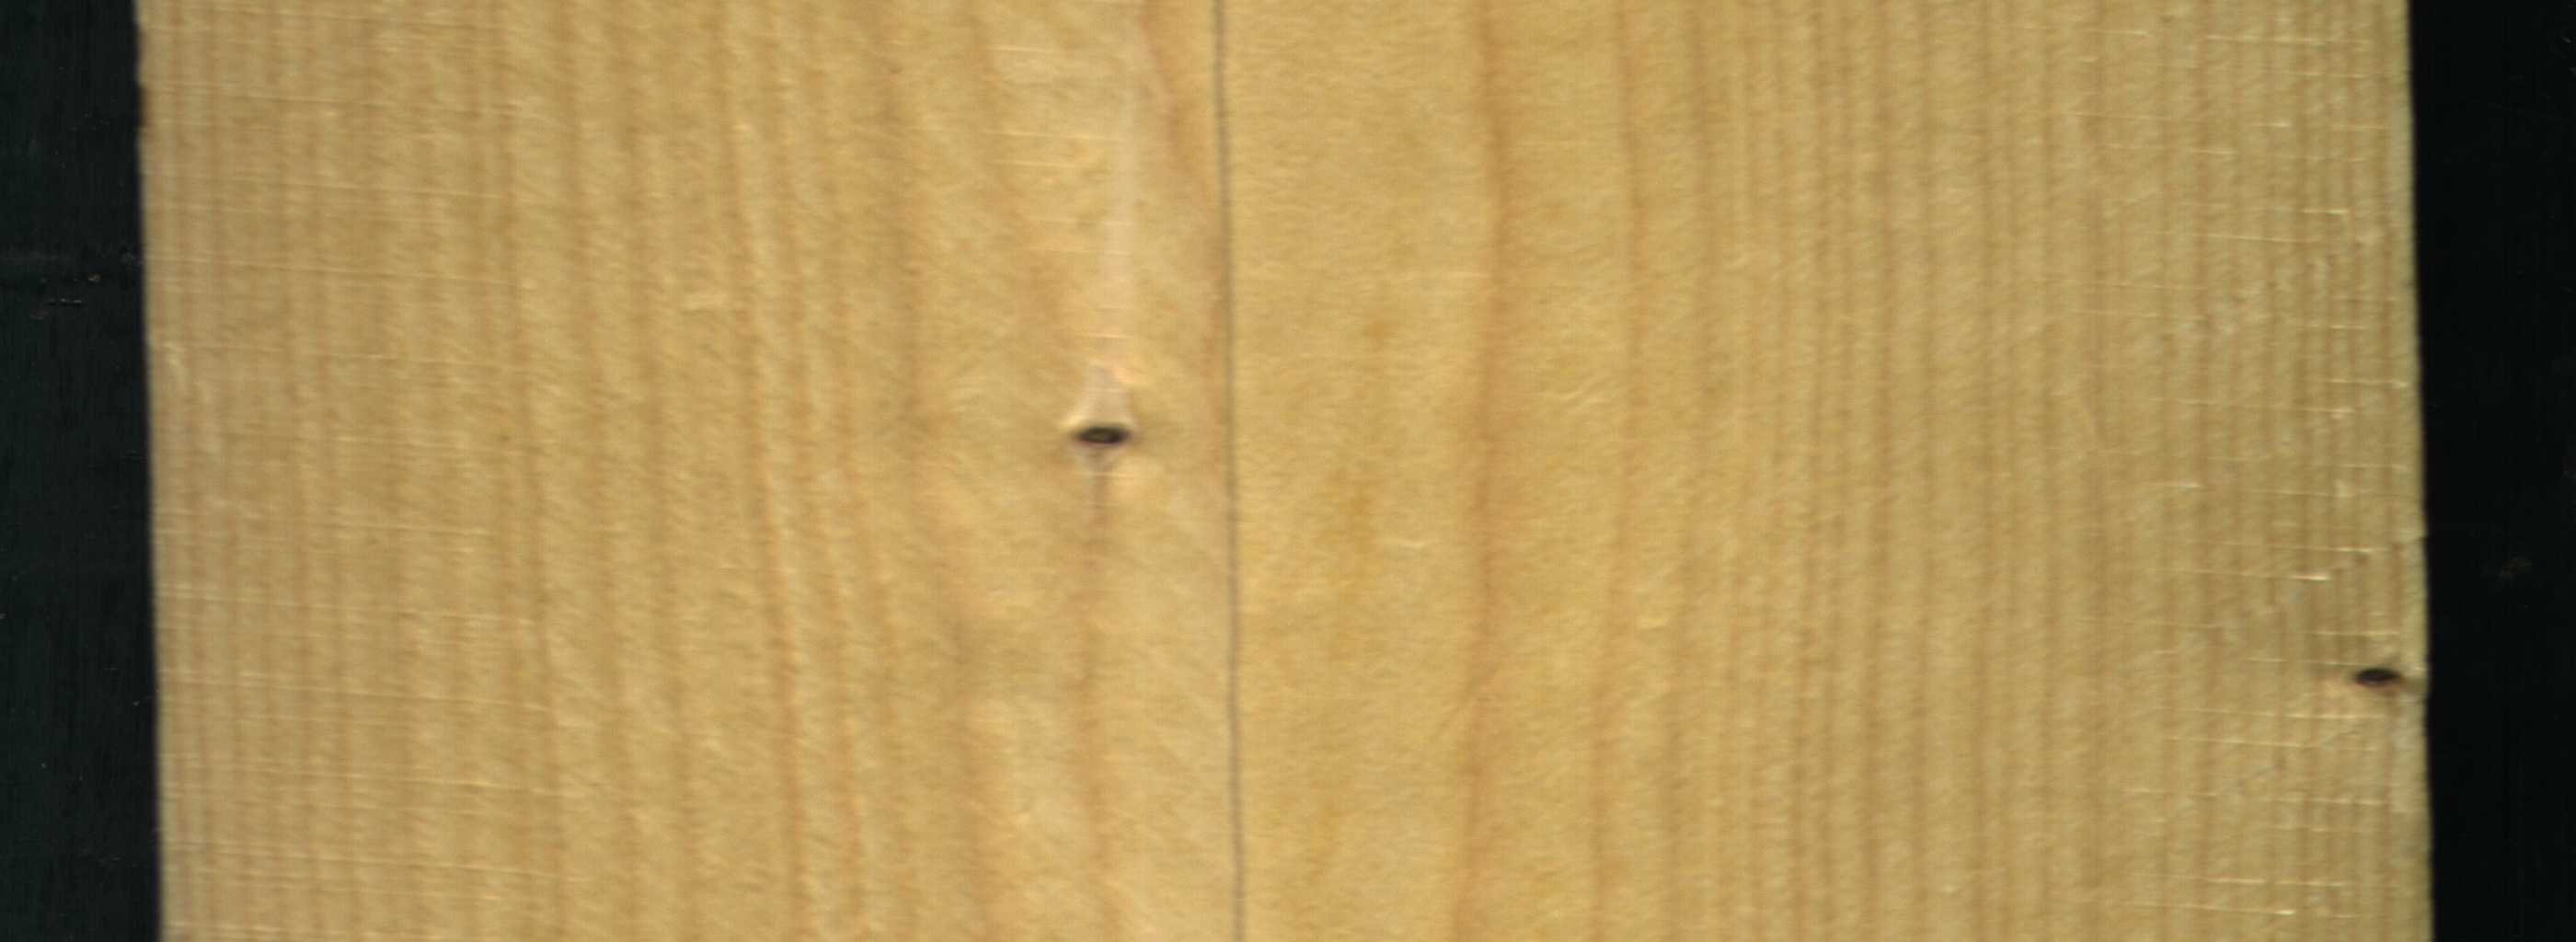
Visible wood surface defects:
Dead_Knot
Dead_Knot